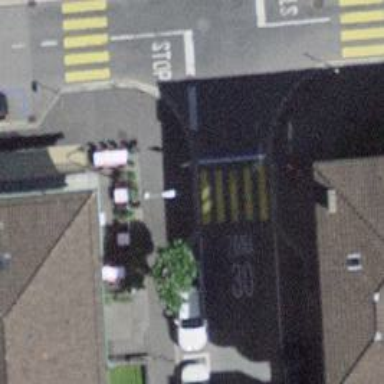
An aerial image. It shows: Uncontrolled crossing with choker for traffic calming.